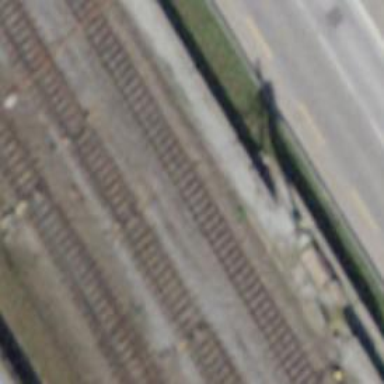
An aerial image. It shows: Railway switch.